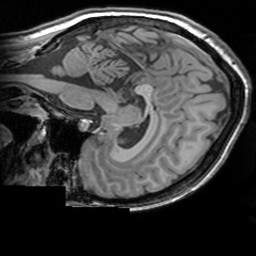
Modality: T1w
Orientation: sagittal
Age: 21
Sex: female
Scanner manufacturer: siemens
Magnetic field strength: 3 T
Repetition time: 1.63 s
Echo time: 0.00311 s